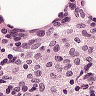
Metastatic tissue present: no